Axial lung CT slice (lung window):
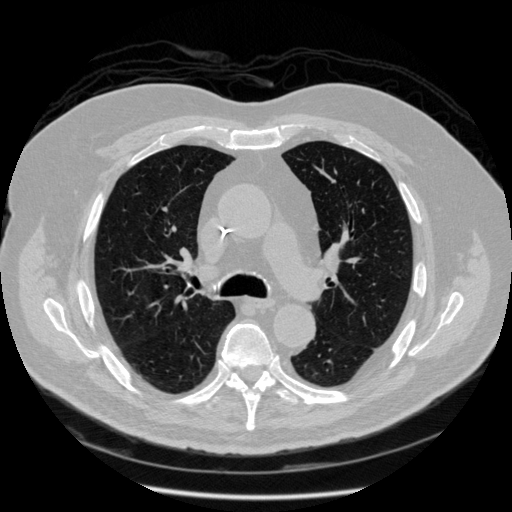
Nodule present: no